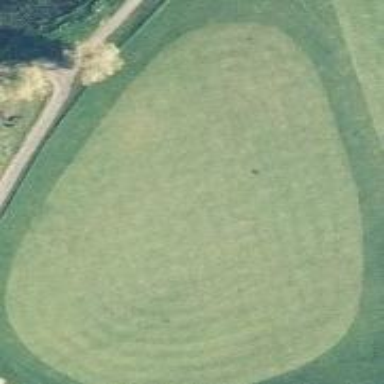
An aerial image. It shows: Grassy area designated as golf fairway.